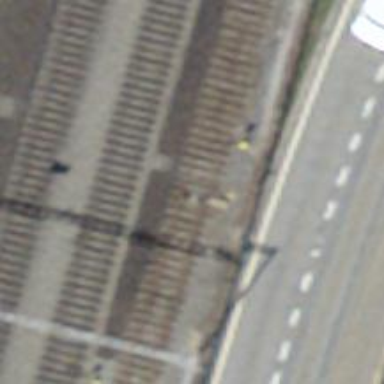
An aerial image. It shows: Railway switch.